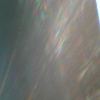
Label: sunburn